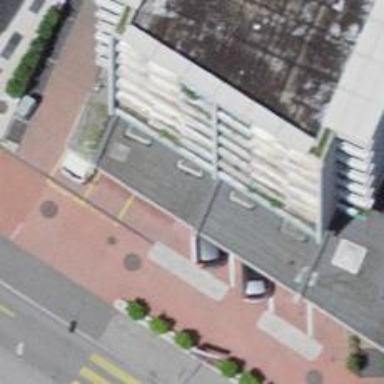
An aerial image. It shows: Cafe.